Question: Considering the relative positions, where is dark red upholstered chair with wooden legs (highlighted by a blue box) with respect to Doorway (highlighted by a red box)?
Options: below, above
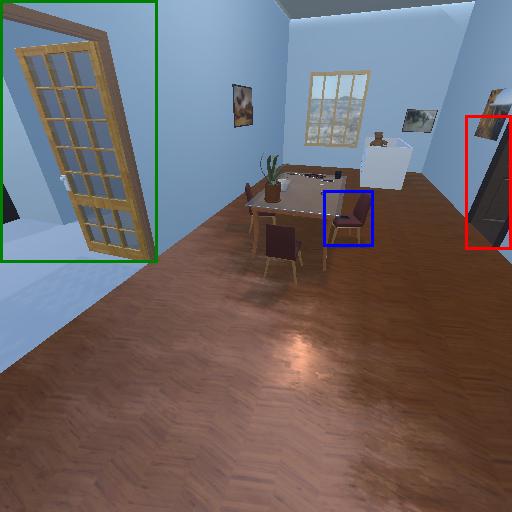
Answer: below